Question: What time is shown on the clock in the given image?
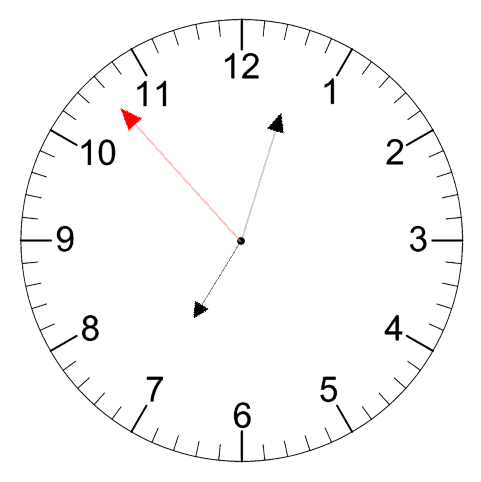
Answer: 07:02:53